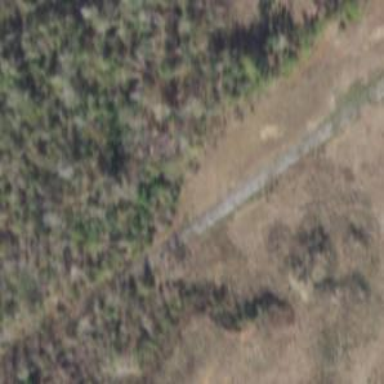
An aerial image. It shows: Disused railway spur service.